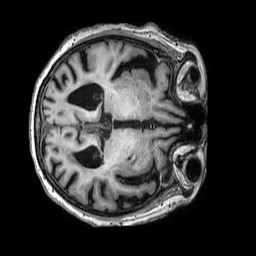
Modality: T1w
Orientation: axial
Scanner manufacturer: philips
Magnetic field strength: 3 T
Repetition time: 0.006679 s
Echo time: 0.002993 s